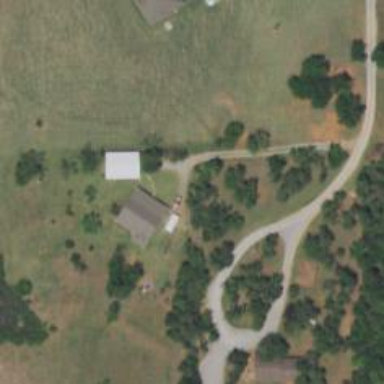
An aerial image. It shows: Driveway.